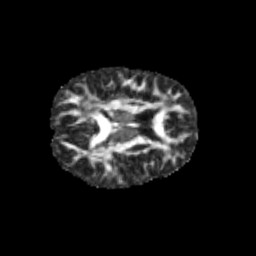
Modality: FA
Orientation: axial
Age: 11
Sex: female
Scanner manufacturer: siemens
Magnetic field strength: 3 T
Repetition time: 3.8 s
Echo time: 0.07 s